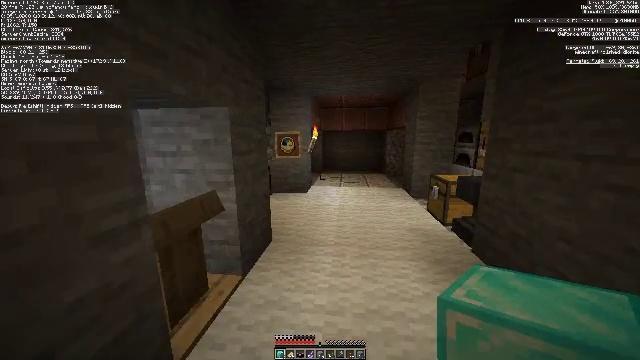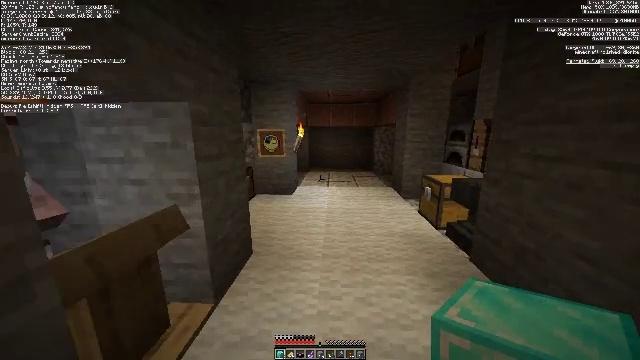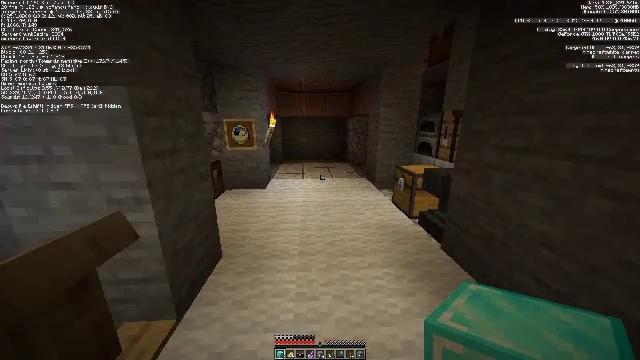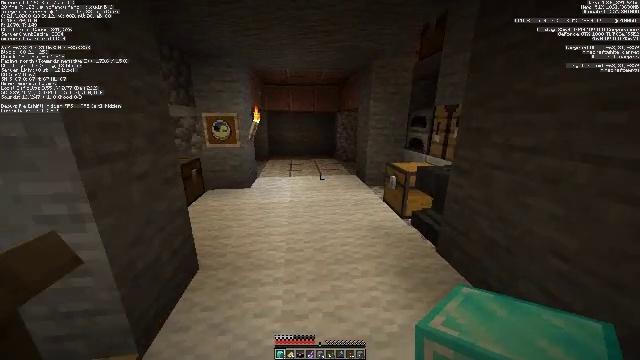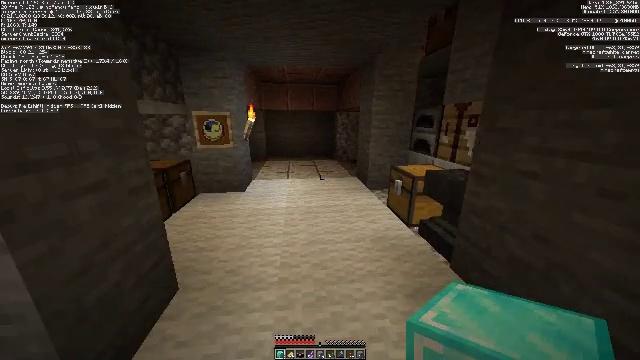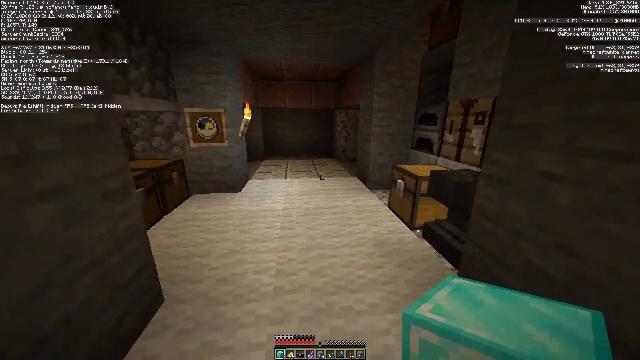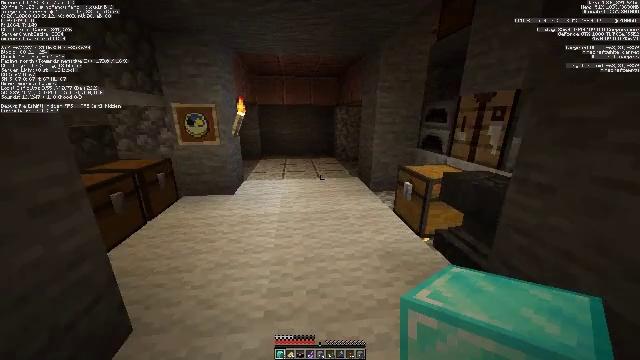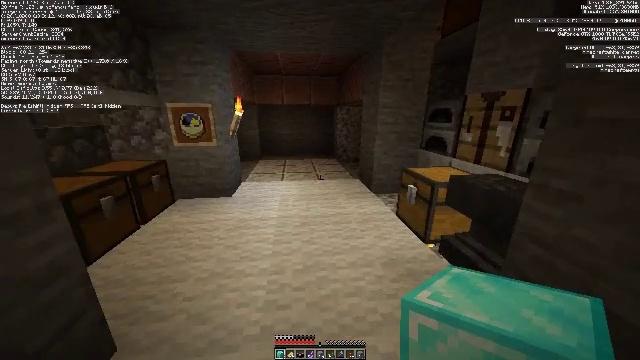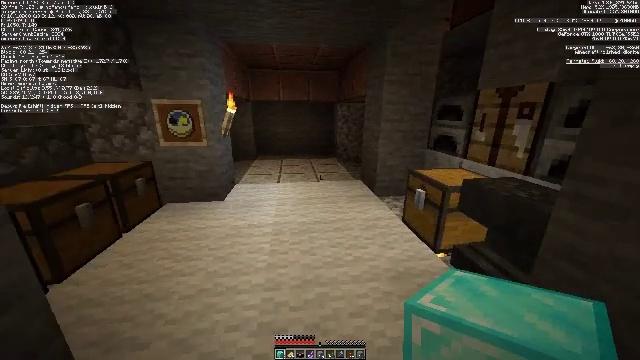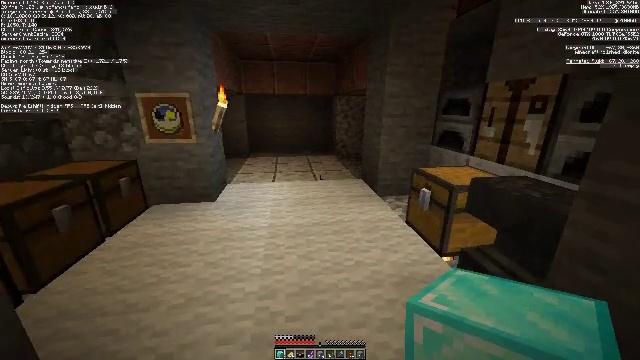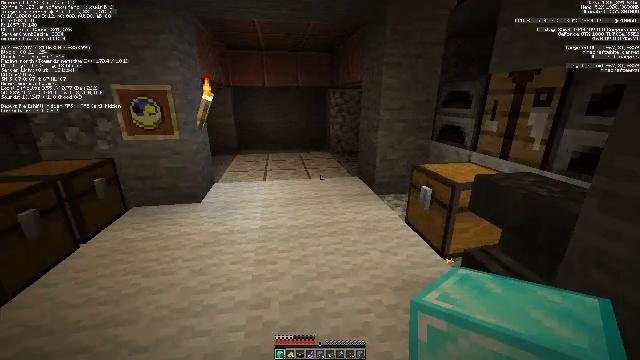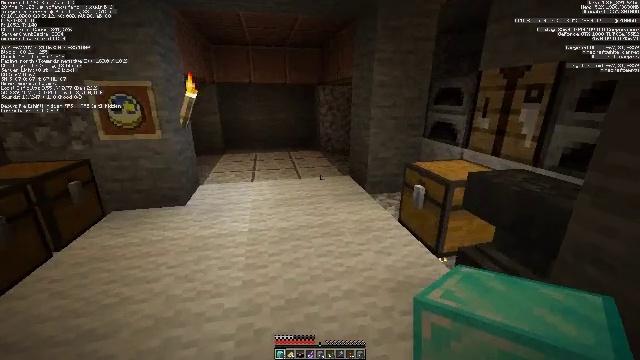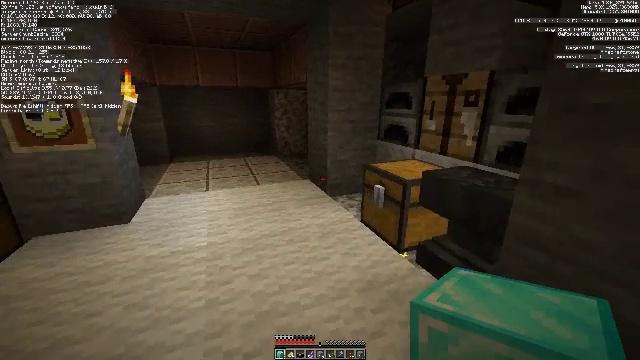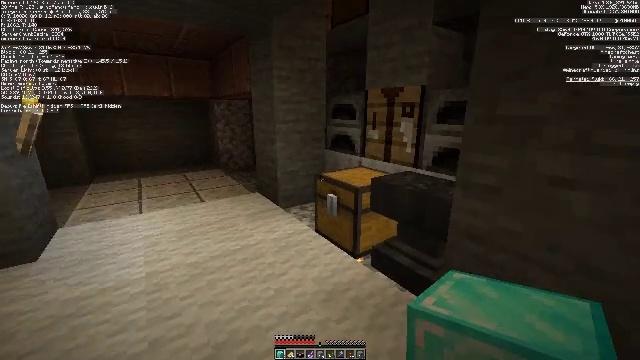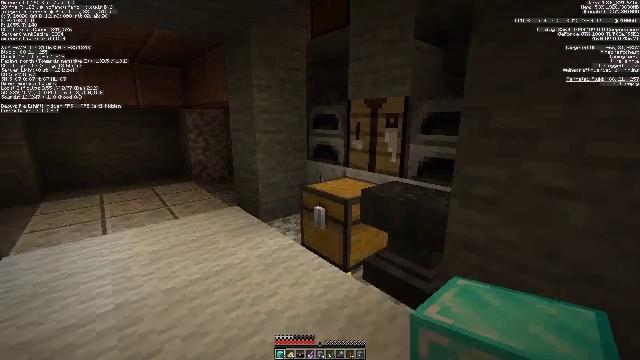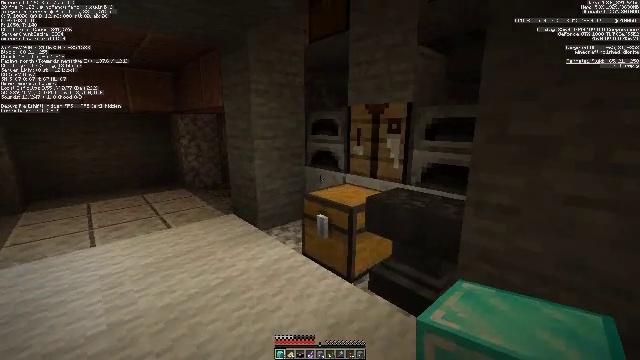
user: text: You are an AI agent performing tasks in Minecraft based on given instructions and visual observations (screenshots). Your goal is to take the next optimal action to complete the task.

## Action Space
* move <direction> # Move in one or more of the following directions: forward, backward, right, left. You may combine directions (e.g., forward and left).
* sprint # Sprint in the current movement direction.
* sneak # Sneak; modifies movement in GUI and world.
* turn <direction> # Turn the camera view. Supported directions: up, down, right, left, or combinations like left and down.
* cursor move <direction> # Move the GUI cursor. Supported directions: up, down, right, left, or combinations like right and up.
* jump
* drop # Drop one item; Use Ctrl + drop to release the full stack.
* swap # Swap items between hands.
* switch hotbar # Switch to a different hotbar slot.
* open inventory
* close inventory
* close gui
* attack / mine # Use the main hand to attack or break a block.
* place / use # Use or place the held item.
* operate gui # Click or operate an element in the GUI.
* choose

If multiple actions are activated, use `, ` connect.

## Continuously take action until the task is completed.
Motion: motion action
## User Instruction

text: Combine materials in the crafting table to form a diamond.
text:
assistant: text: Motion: move forward, turn right
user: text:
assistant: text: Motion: move forward, turn right and down
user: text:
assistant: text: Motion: move forward, turn right and down
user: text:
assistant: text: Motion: move forward
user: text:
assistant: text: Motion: move forward
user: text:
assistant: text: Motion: move forward
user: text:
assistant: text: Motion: no_op
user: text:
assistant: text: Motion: no_op
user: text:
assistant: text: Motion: no_op
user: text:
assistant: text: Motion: turn right
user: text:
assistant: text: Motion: turn right
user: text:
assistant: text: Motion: move left, turn right
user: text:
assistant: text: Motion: move forward and move left, turn right and up
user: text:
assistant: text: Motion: move forward and move left, turn right and up
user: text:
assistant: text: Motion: move forward and move left, turn right and up
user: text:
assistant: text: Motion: move forward and move left, turn right
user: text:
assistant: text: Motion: move forward and move left, turn right
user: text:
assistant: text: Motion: move forward and move left, turn right
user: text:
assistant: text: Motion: move forward, turn right
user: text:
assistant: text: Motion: move forward, turn right
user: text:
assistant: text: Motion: move forward, turn right
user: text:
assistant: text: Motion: move forward, turn right
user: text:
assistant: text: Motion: move forward, turn right
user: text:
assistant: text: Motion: turn right
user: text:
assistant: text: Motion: turn right and up
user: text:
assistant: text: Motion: use / place
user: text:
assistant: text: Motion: use / place
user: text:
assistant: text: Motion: use / place
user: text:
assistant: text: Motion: use / place
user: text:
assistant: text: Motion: no_op